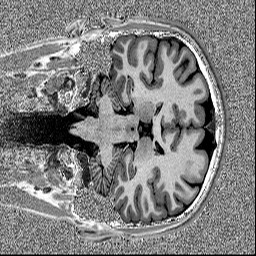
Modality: MP2RAGE
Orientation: coronal
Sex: male